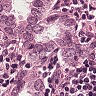
Metastatic tissue present: yes